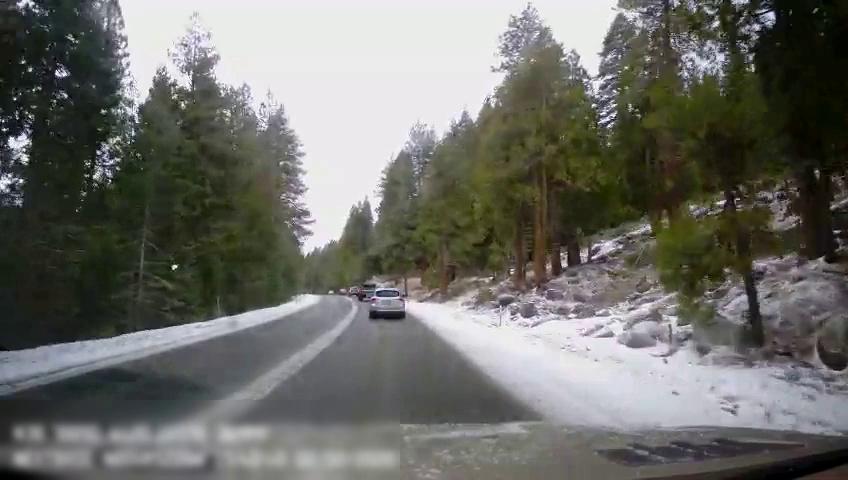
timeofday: Day
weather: Snowy
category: Drivable Space
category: Vehicles | Car
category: Vehicles | Truck
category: Vehicles | SUV
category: Lanes | Opposite Lane